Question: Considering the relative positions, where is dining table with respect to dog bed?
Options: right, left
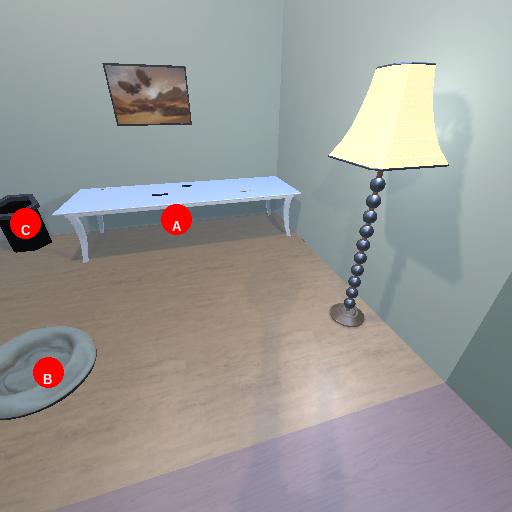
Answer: right